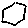
Label: hexagon